Question: I'm trying to realize that when I press my photo, it changes to an angel photo, and when I press celebrity photo, it changes to a ghost photo.
In VSCode, it's good when you look at copy path, but it's image (async) 404 error just by posting it on GitHub pages. Help me. Because of this, the commit is already 40.
'''
<!DOCTYPE html>
<html lang="en">
<head>
<meta charset="UTF-8" />
<meta name="viewport" content="width=device-width, initial-scale=1.0" />
<title>cingudeuleul wihan saiteu</title>
<link rel="stylesheet" href="style.css" />
<link href="https://fonts.googleapis.com/css2?family=Gugi&display=swap" rel="stylesheet">
</head>
<body>
<h1>tupyobutaghae!!</h1>
<div class="container">
<div class="comment">nuga deo jalsaenggyeossnayo?! jeongdabeul majcumyeon seonmuli wareureu!</div>
<img src="images/jehyeog.png" class="image-jehyuk" onclick="changeImage()"></img>
<span>songjehyeog</span>
<img src="images/gosu.png" class="image-gosu" onclick="changeImage2()"></img>
<span>gosu</span>
</div>
<script src="index.js" defer></script>
</body>
</html>
'''
'''
const jehyuk = document.querySelector(".image-jehyuk");
const gosu = document.querySelector(".image-gosu");
const mainTitle = document.querySelector("h1");
const subTitle = document.querySelector(".comment");
function makeSound() {
let gosupick = new Audio("sounds/bimyeong.mp3");
gosupick.play();
}
function thanksText() {
mainTitle.innerHTML = "gamsahabnidahh";
subTitle.innerHTML = "gamsahabnidahh";
}
function badText() {
mainTitle.innerHTML = "beolidas!";
subTitle.innerHTML = "beolidas!";
}
function changeImage() {
if (jehyuk.getAttribute("src") === "images/jehyeog.png") {
jehyuk.setAttribute("src", "images/jehyeogpig.png");
jehyuk.classList.add("bigger");
thanksText();
} else {
jehyuk.setAttribute("src", "images/jehyeog.png");
}
}
function changeImage2() {
if (gosu.getAttribute("src") === "images/gosu.png") {
gosu.setAttribute("src", "images/gosupig.png");
gosu.classList.add("bigger");
badText();
} else {
gosu.setAttribute("src", "images/gosu.png");
}
}
'''

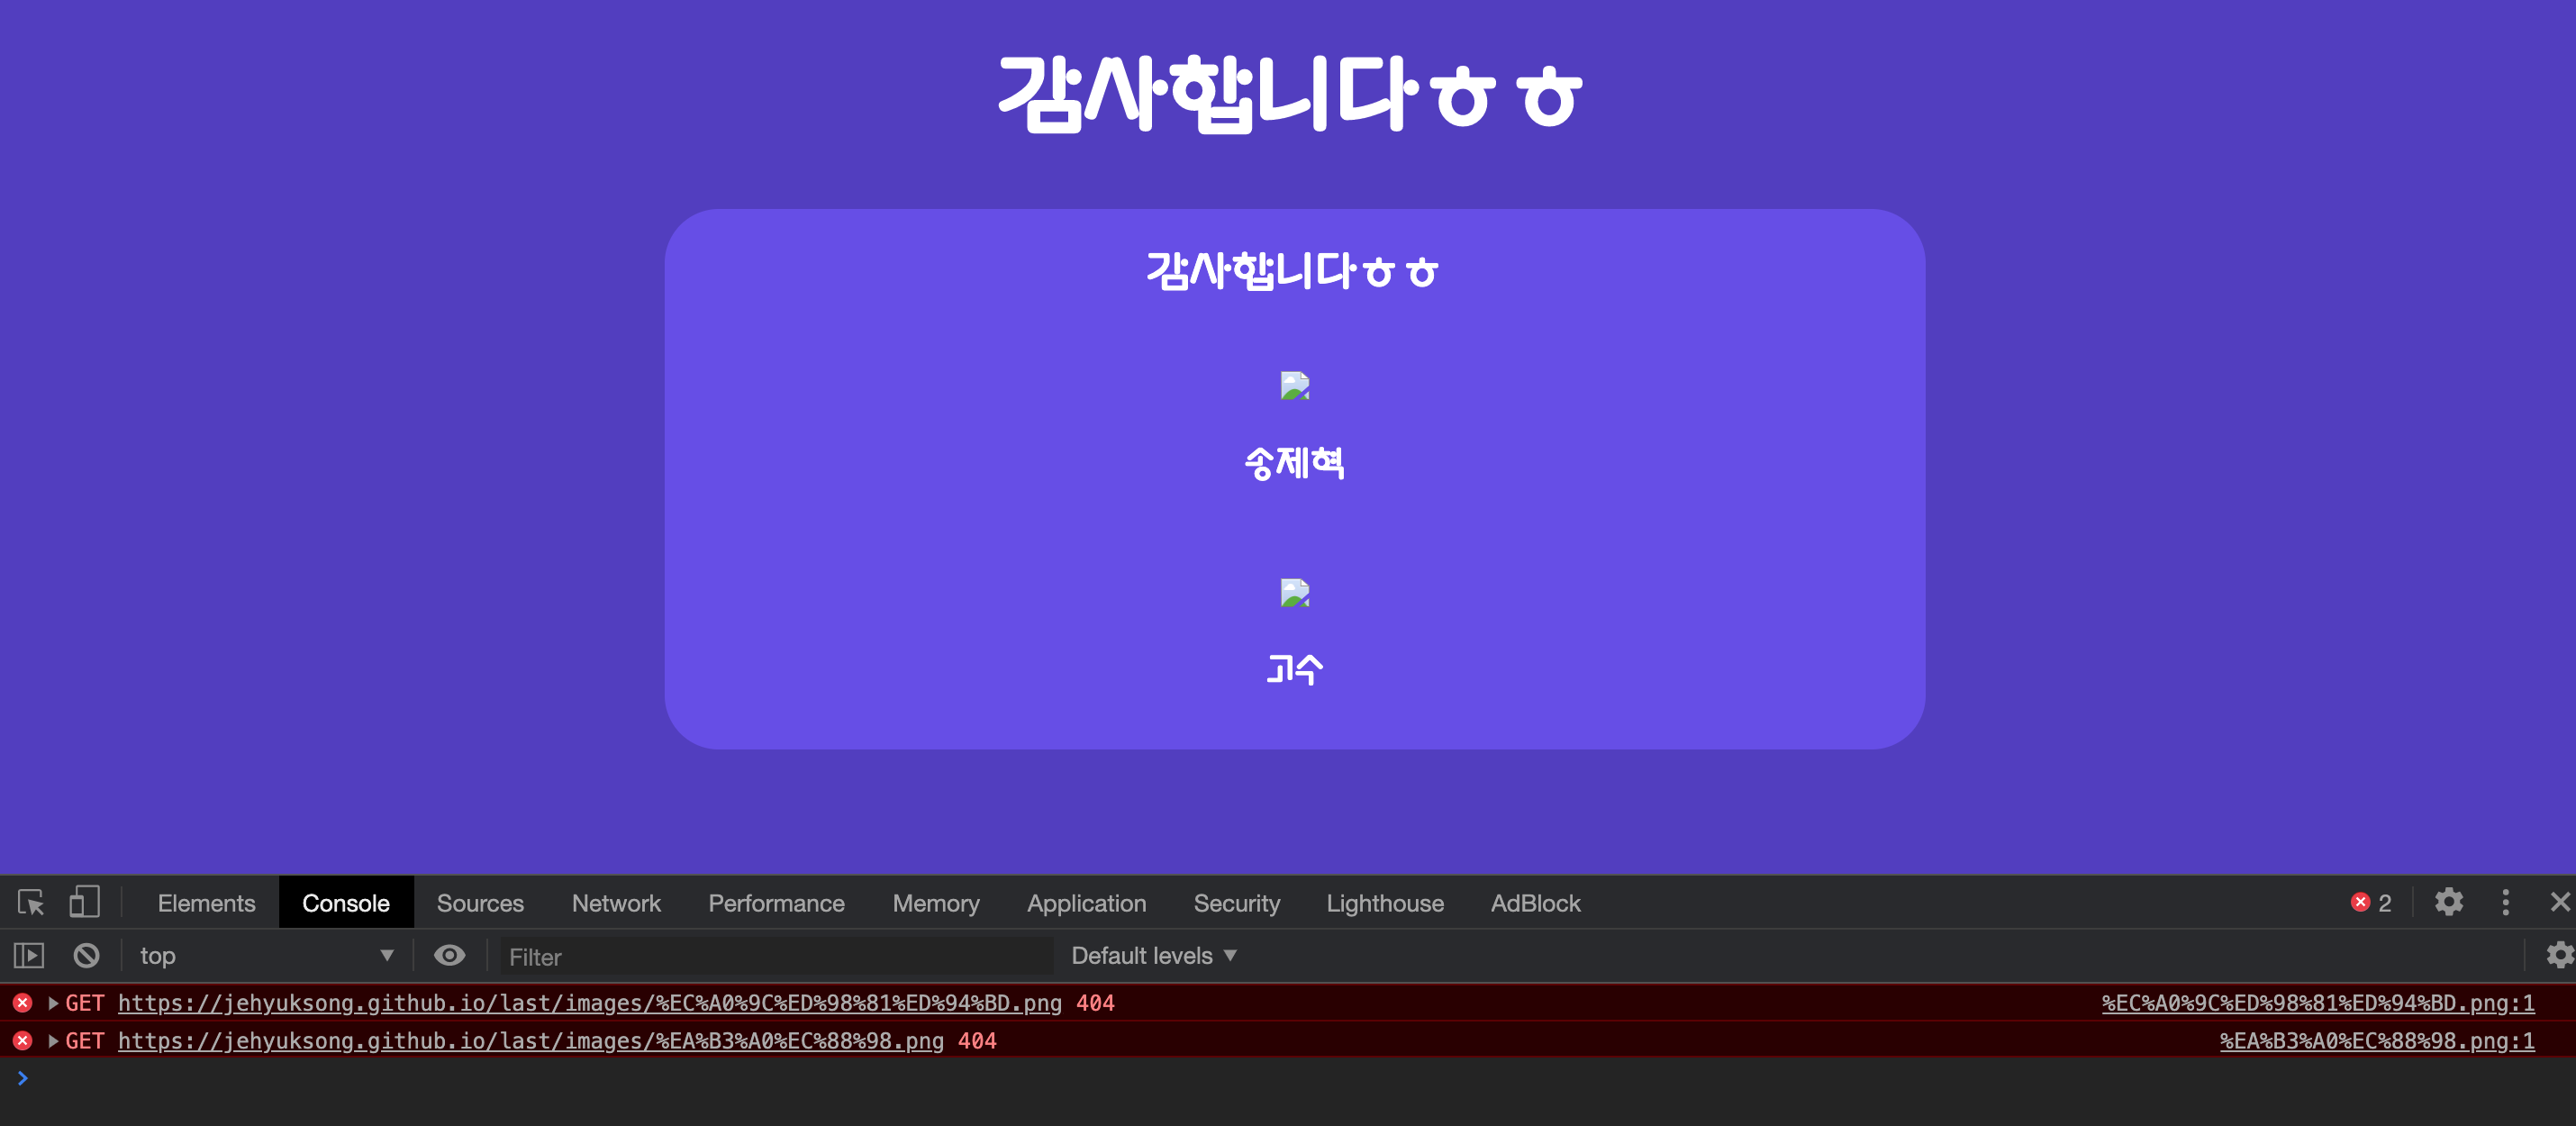
Answer: ## Answer
> Hello, jehyeog! Way I see it's just korea language encoding error
If you check "gosu" === "gosu" you can get false because of it is write difference encoding type (Maybe utf-8 and utf-16) So, you need to normalize your text
## Korean Answer
hangugeoga gatge boineunde Javascript teugseongsang inkoding taibe ddara geuljaneun gatge boina, seoro dareun geuljaro insighaneun gyeonguga Mac OS(gyeongheomsang) issseubnida.
konsolro teseuteu hae bon gyeolgwa baineori deiteoroneun "jehyeogpig" === "jehyeogpig"i falsero nawaseo eobsneun deiteorago naogo issseubnida. botong i munjereul haegyeolhagi wihae 'String' taibe 'normalize()'raneun mesodeureul sseul su issseubnida.
> I ask for stack overflow user's patience. I'm so sorry using our own language but it is problem about korean language encoding type.
## Reference Image
<URL>
<URL>